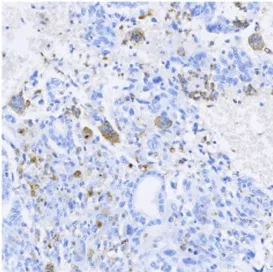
CD68(+) (anaplastic +) (x100).
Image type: pathology (immunostaining)